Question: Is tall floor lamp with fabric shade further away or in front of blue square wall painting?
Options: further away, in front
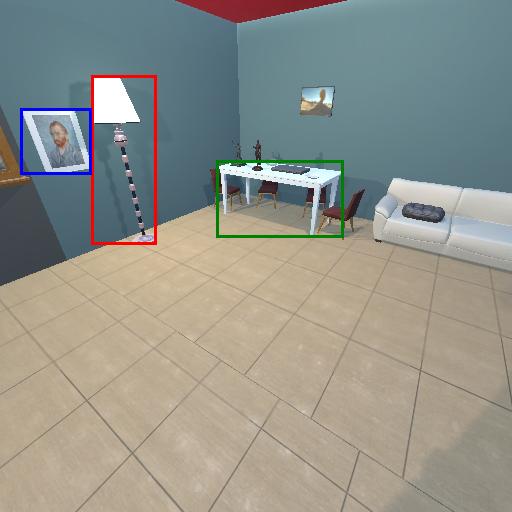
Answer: further away